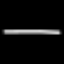
Label: line